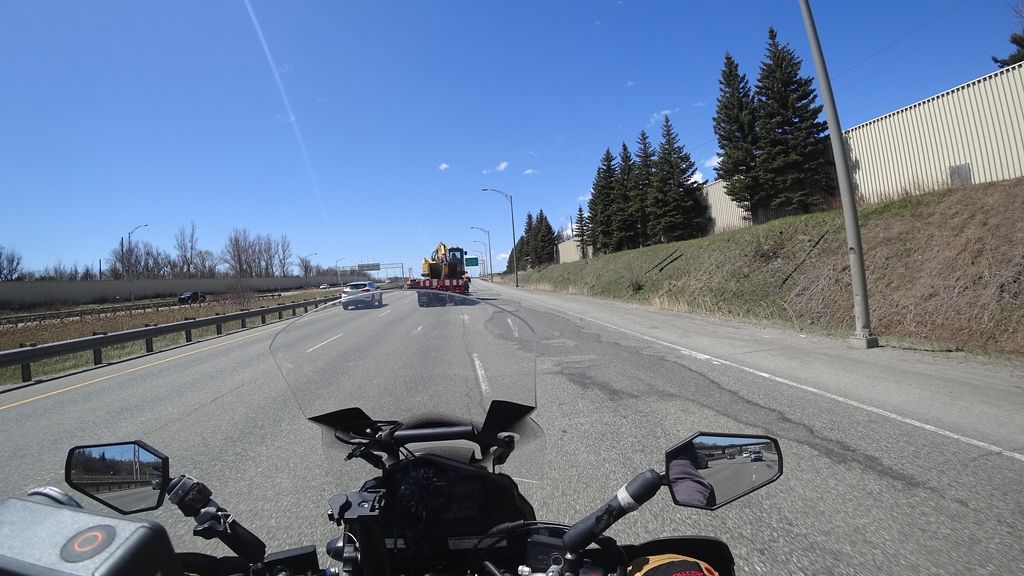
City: quebec_city